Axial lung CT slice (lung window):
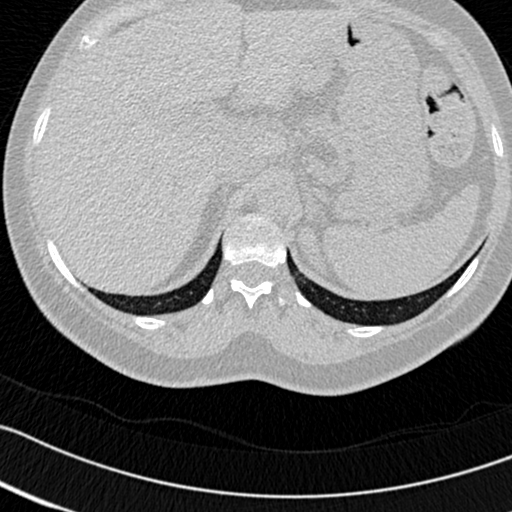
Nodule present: no